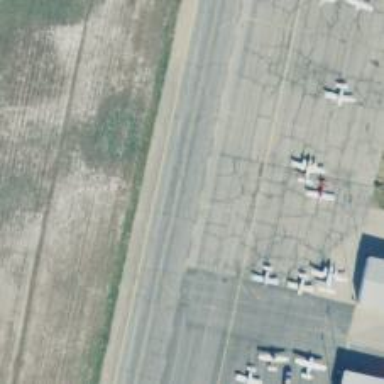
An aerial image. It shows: View of taxiway at the airport.